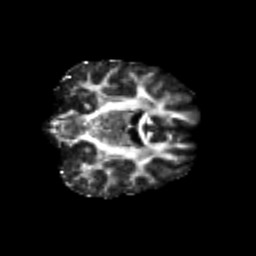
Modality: FA
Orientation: coronal
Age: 23
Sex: female
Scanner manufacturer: siemens
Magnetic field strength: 3 T
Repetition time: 3.5 s
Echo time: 0.125 s